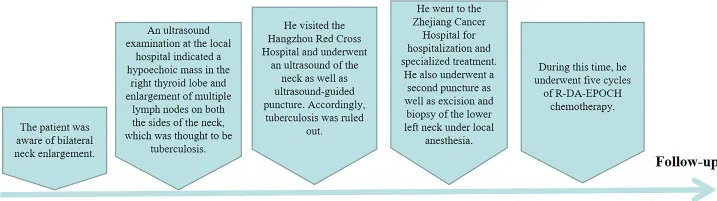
The flowchart from disease discovery to diagnosis and treatment of the patient.
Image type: chart (chart)